Question: i'm currently learning spring ioc/struts2, and i keep getting a NoClassDefFoundError. the correct jars are in my pom file, so i am befuddled. following <URL>, i added the problematic jar to my bootstrap entries, and it got rid of that particular NoClassDefFoundError, but i was met with another one.
i keep adding jars to my bootstrap entries, and that seems to fix each problem that comes up, but i want to make sure i'm actually solving my problem and not just putting a bandaid on it.
here are the current bootstrap entries:

below are my pom and my most recent stacktrace.
'''
<project xmlns="http://maven.apache.org/POM/4.0.0" xmlns:xsi="http://www.w3.org/2001/XMLSchema-instance"
xsi:schemaLocation="http://maven.apache.org/POM/4.0.0 http://maven.apache.org/xsd/maven-4.0.0.xsd">
<modelVersion>4.0.0</modelVersion>
<groupId>final-project1.3.1</groupId>
<artifactId>final-project1.3.1</artifactId>
<version>0.0.1-SNAPSHOT</version>
<name>final-project1.3.1</name>
<description>final-project1.3.1</description>
<dependencies>
<!-- hibernate -->
<dependency>
<groupId>org.hibernate</groupId>
<artifactId>hibernate-core</artifactId>
<version>4.3.0.Final</version>
</dependency>
<dependency>
<groupId>antlr</groupId>
<artifactId>antlr</artifactId>
<version>2.7.7</version>
</dependency>
<dependency>
<groupId>dom4j</groupId>
<artifactId>dom4j</artifactId>
<version>1.6.1</version>
</dependency>
<dependency>
<groupId>org.hibernate.common</groupId>
<artifactId>hibernate-commons-annotations</artifactId>
<version>4.0.4.Final</version>
</dependency>
<dependency>
<groupId>log4j</groupId>
<artifactId>log4j</artifactId>
<version>1.2.17</version>
</dependency>
<dependency>
<groupId>org.hibernate.javax.persistence</groupId>
<artifactId>hibernate-jpa-2.1-api</artifactId>
<version>1.0.0.Final</version>
</dependency>
<dependency>
<groupId>org.javassist</groupId>
<artifactId>javassist</artifactId>
<version>3.18.1-GA</version>
</dependency>
<dependency>
<groupId>junit</groupId>
<artifactId>junit</artifactId>
<version>4.11</version>
</dependency>
<dependency>
<groupId>org.hamcrest</groupId>
<artifactId>hamcrest-core</artifactId>
<version>1.3</version>
</dependency>
<dependency>
<groupId>org.jboss.logging</groupId>
<artifactId>jboss-logging</artifactId>
<version>3.1.4.GA</version>
</dependency>
<dependency>
<groupId>org.slf4j</groupId>
<artifactId>slf4j-api</artifactId>
<version>1.7.5</version>
</dependency>
<dependency>
<groupId>org.jboss.logmanager</groupId>
<artifactId>jboss-logmanager</artifactId>
<version>1.5.1.Final</version>
</dependency>
<dependency>
<groupId>org.hibernate</groupId>
<artifactId>hibernate-entitymanager</artifactId>
<version>4.3.0.Final</version>
</dependency>
<dependency>
<groupId>org.jboss.logging</groupId>
<artifactId>jboss-logging-annotations</artifactId>
<version>1.2.0.Beta1</version>
</dependency>
<dependency>
<groupId>org.jboss.spec.javax.transaction</groupId>
<artifactId>jboss-transaction-api_1.2_spec</artifactId>
<version>1.0.0.Final</version>
</dependency>
<dependency>
<groupId>org.jboss</groupId>
<artifactId>jandex</artifactId>
<version>1.1.0.Final</version>
</dependency>
<!-- end hibernate -->
<!-- start spring -->
<dependency>
<groupId>org.springframework</groupId>
<artifactId>spring-aop</artifactId>
<version>3.2.3.RELEASE</version>
</dependency>
<dependency>
<groupId>org.springframework</groupId>
<artifactId>spring-beans</artifactId>
<version>3.2.3.RELEASE</version>
</dependency>
<dependency>
<groupId>org.springframework</groupId>
<artifactId>spring-context</artifactId>
<version>3.2.3.RELEASE</version>
</dependency>
<dependency>
<groupId>org.springframework</groupId>
<artifactId>spring-core</artifactId>
<version>3.2.3.RELEASE</version>
</dependency>
<dependency>
<groupId>org.springframework</groupId>
<artifactId>spring-expression</artifactId>
<version>3.2.3.RELEASE</version>
</dependency>
<dependency>
<groupId>org.springframework</groupId>
<artifactId>spring-test</artifactId>
<version>3.2.3.RELEASE</version>
</dependency>
<dependency>
<groupId>org.springframework</groupId>
<artifactId>spring-web</artifactId>
<version>3.2.3.RELEASE</version>
</dependency>
<!-- end spring -->
<dependency>
<groupId>org.apache.struts</groupId>
<artifactId>struts2-core</artifactId>
<version>2.3.14.3</version>
</dependency>
<dependency>
<groupId>org.apache.struts</groupId>
<artifactId>struts2-junit-plugin</artifactId>
<version>2.3.14.3</version>
</dependency>
<dependency>
<groupId>org.apache.struts</groupId>
<artifactId>struts2-spring-plugin</artifactId>
<version>2.3.14.3</version>
</dependency>
<dependency>
<groupId>org.apache.struts</groupId>
<artifactId>struts2-tiles-plugin</artifactId>
<version>2.3.14.3</version>
</dependency>
<dependency>
<groupId>org.apache.tiles</groupId>
<artifactId>tiles-api</artifactId>
<version>2.0.6</version>
</dependency>
<dependency>
<groupId>org.apache.tiles</groupId>
<artifactId>tiles-core</artifactId>
<version>2.0.6</version>
</dependency>
<dependency>
<groupId>org.apache.tiles</groupId>
<artifactId>tiles-jsp</artifactId>
<version>2.0.6</version>
</dependency>
<!-- start spring -->
<!-- struts -->
<dependency>
<groupId>commons-beanutils</groupId>
<artifactId>commons-beanutils</artifactId>
<version>1.8.3</version>
</dependency>
<dependency>
<groupId>commons-chain</groupId>
<artifactId>commons-chain</artifactId>
<version>1.2</version>
</dependency>
<dependency>
<groupId>commons-codec</groupId>
<artifactId>commons-codec</artifactId>
<version>1.8</version>
</dependency>
<dependency>
<groupId>commons-collections</groupId>
<artifactId>commons-collections</artifactId>
<version>3.2.1</version>
</dependency>
<dependency>
<groupId>commons-dbcp</groupId>
<artifactId>commons-dbcp</artifactId>
<version>1.4</version>
</dependency>
<dependency>
<groupId>commons-digester</groupId>
<artifactId>commons-digester</artifactId>
<version>2.1</version>
</dependency>
<dependency>
<groupId>commons-el</groupId>
<artifactId>commons-el</artifactId>
<version>1.0</version>
</dependency>
<dependency>
<groupId>commons-fileupload</groupId>
<artifactId>commons-fileupload</artifactId>
<version>1.3</version>
</dependency>
<dependency>
<groupId>commons-io</groupId>
<artifactId>commons-io</artifactId>
<version>2.4</version>
</dependency>
<dependency>
<groupId>org.apache.commons</groupId>
<artifactId>commons-lang3</artifactId>
<version>3.1</version>
</dependency>
<dependency>
<groupId>commons-logging</groupId>
<artifactId>commons-logging</artifactId>
<version>1.1.3</version>
</dependency>
<dependency>
<groupId>commons-logging</groupId>
<artifactId>commons-logging-api</artifactId>
<version>1.1</version>
</dependency>
<dependency>
<groupId>commons-pool</groupId>
<artifactId>commons-pool</artifactId>
<version>1.6</version>
</dependency>
<dependency>
<groupId>commons-validator</groupId>
<artifactId>commons-validator</artifactId>
<version>1.4.0</version>
</dependency>
<dependency>
<groupId>org.freemarker</groupId>
<artifactId>freemarker</artifactId>
<version>2.3.19</version>
</dependency>
<dependency>
<groupId>jstl</groupId>
<artifactId>jstl</artifactId>
<version>1.2</version>
</dependency>
<dependency>
<groupId>com.googlecode.json-simple</groupId>
<artifactId>json-simple</artifactId>
<version>1.1.1</version>
</dependency>
<dependency>
<groupId>ognl</groupId>
<artifactId>ognl</artifactId>
<version>3.0.6</version>
</dependency>
<dependency>
<groupId>oro</groupId>
<artifactId>oro</artifactId>
<version>2.0.8</version>
</dependency>
<!-- end struts -->
<dependency>
<groupId>javax.servlet</groupId>
<artifactId>javax.servlet-api</artifactId>
<version>3.1.0</version>
<scope>provided</scope>
</dependency>
<dependency>
<groupId>javax.servlet</groupId>
<artifactId>servlet-api</artifactId>
<version>2.5</version>
<scope>provided</scope>
</dependency>
</dependencies>
<build>
<sourceDirectory>src/main/java</sourceDirectory>
<plugins>
<plugin>
<artifactId>maven-compiler-plugin</artifactId>
<version>3.1</version>
<configuration>
<source>1.7</source>
<target>1.7</target>
</configuration>
</plugin>
<plugin>
<artifactId>maven-war-plugin</artifactId>
<version>2.3</version>
<configuration>
<warSourceDirectory>WebContent</warSourceDirectory>
<failOnMissingWebXml>false</failOnMissingWebXml>
</configuration>
</plugin>
</plugins>
</build>
</project>
'''
and the stack trace:
'''
Jan 12, 2014 6:23:09 PM org.apache.catalina.core.AprLifecycleListener init
INFO: The APR based Apache Tomcat Native library which allows optimal performance in production environments was not found on the java.library.path: /Users/carriecoxwell/Library/Java/Extensions:/Library/Java/Extensions:/Network/Library/Java/Extensions:/System/Library/Java/Extensions:/usr/lib/java:.
Jan 12, 2014 6:23:09 PM org.apache.tomcat.util.digester.SetPropertiesRule begin
WARNING: [SetPropertiesRule]{Server/Service/Engine/Host/Context} Setting property 'source' to 'org.eclipse.jst.jee.server:final-project1.3.1' did not find a matching property.
Jan 12, 2014 6:23:10 PM org.apache.coyote.AbstractProtocol init
INFO: Initializing ProtocolHandler ["http-bio-8080"]
Jan 12, 2014 6:23:10 PM org.apache.coyote.AbstractProtocol init
INFO: Initializing ProtocolHandler ["ajp-bio-8009"]
Jan 12, 2014 6:23:10 PM org.apache.catalina.startup.Catalina load
INFO: Initialization processed in 1304 ms
Jan 12, 2014 6:23:10 PM org.apache.catalina.core.StandardService startInternal
INFO: Starting service Catalina
Jan 12, 2014 6:23:10 PM org.apache.catalina.core.StandardEngine startInternal
INFO: Starting Servlet Engine: Apache Tomcat/7.0.40
Jan 12, 2014 6:23:10 PM org.apache.catalina.util.SessionIdGenerator createSecureRandom
INFO: Creation of SecureRandom instance for session ID generation using [SHA1PRNG] took [300] milliseconds.
Jan 12, 2014 6:23:11 PM org.apache.catalina.core.StandardContext listenerStart
SEVERE: Error configuring application listener of class org.springframework.web.context.ContextLoaderListener
java.lang.NoClassDefFoundError: org/springframework/beans/factory/ListableBeanFactory
at java.lang.Class.getDeclaredConstructors0(Native Method)
at java.lang.Class.privateGetDeclaredConstructors(Class.java:2493)
at java.lang.Class.getConstructor0(Class.java:2803)
at java.lang.Class.newInstance(Class.java:345)
at org.apache.catalina.core.DefaultInstanceManager.newInstance(DefaultInstanceManager.java:138)
at org.apache.catalina.core.StandardContext.listenerStart(StandardContext.java:4823)
at org.apache.catalina.core.StandardContext.startInternal(StandardContext.java:5381)
at org.apache.catalina.util.LifecycleBase.start(LifecycleBase.java:150)
at org.apache.catalina.core.ContainerBase$StartChild.call(ContainerBase.java:1559)
at org.apache.catalina.core.ContainerBase$StartChild.call(ContainerBase.java:1549)
at java.util.concurrent.FutureTask.run(FutureTask.java:262)
at java.util.concurrent.ThreadPoolExecutor.runWorker(ThreadPoolExecutor.java:1145)
at java.util.concurrent.ThreadPoolExecutor$Worker.run(ThreadPoolExecutor.java:615)
at java.lang.Thread.run(Thread.java:744)
Jan 12, 2014 6:23:11 PM org.apache.catalina.core.StandardContext listenerStart
SEVERE: Skipped installing application listeners due to previous error(s)
Jan 12, 2014 6:23:11 PM org.apache.catalina.core.StandardContext startInternal
SEVERE: Error listenerStart
Jan 12, 2014 6:23:11 PM org.apache.catalina.core.StandardContext startInternal
SEVERE: Context [/final-project1.3.1] startup failed due to previous errors
Jan 12, 2014 6:23:11 PM org.apache.coyote.AbstractProtocol start
INFO: Starting ProtocolHandler ["http-bio-8080"]
Jan 12, 2014 6:23:11 PM org.apache.coyote.AbstractProtocol start
INFO: Starting ProtocolHandler ["ajp-bio-8009"]
Jan 12, 2014 6:23:11 PM org.apache.catalina.startup.Catalina start
INFO: Server startup in 1109 ms
'''
thanks in advance.
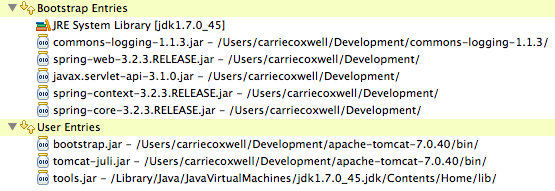
Answer: 'java.lang.NoClassDefFoundError' means the version of the class in the classpath is not the same as that at time.
Your stacktrace does not have the 'ClassNotFoundError' - so your problem could be multiple versions of the class being found when the server is deploying. ListableBeanFactory is part of spring-beans.jar
Can you search for how many versions of the spring-beans.jar are found in the run time server environment i.e. within Tomcat as part of the boorstrap you added and also within your own webapp libraries under WEB-INF?
May be there are multiples or .
Also looks like you're running Tomcat within your IDE in which case you'll have to search in the right location.